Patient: sex F, age 68
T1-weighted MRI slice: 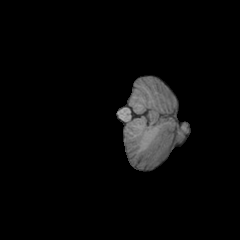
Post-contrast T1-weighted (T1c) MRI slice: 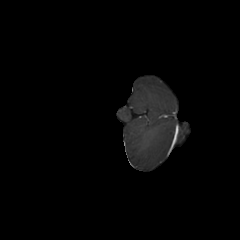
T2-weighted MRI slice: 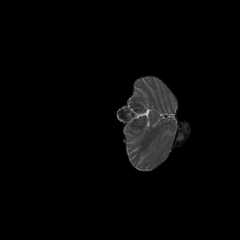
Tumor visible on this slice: no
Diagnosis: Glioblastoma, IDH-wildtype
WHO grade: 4